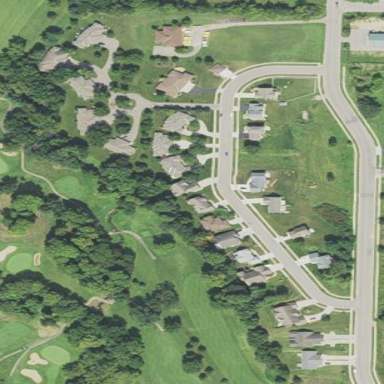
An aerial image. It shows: Residential area within neighborhood.